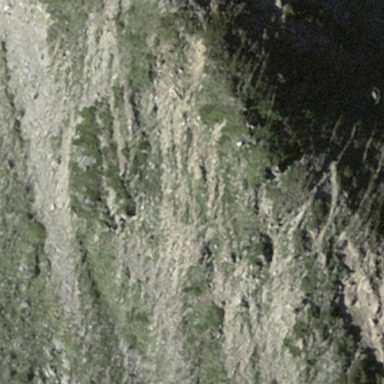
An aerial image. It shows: Scree landscape.